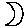
Label: moon